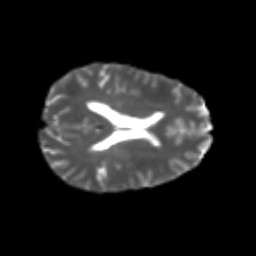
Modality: T2w
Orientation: axial
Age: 24
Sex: female
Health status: healthy
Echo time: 0.074 s